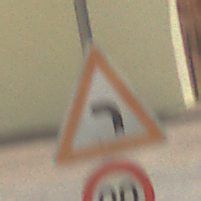
Verkehrszeichen: KurveLinks
Zusatzzeichen unten: Geschwindigkeit80
Umgebung: Outdoor, Suburban
Tageszeit: Midday
Wetter: PartlyCloudy
Licht: Natural
Jahreszeit: NotSpecified
Kontrast: HighContrast